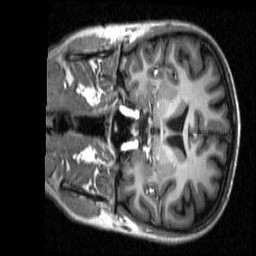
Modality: T1w
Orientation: coronal